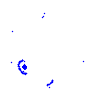
Particle: pion